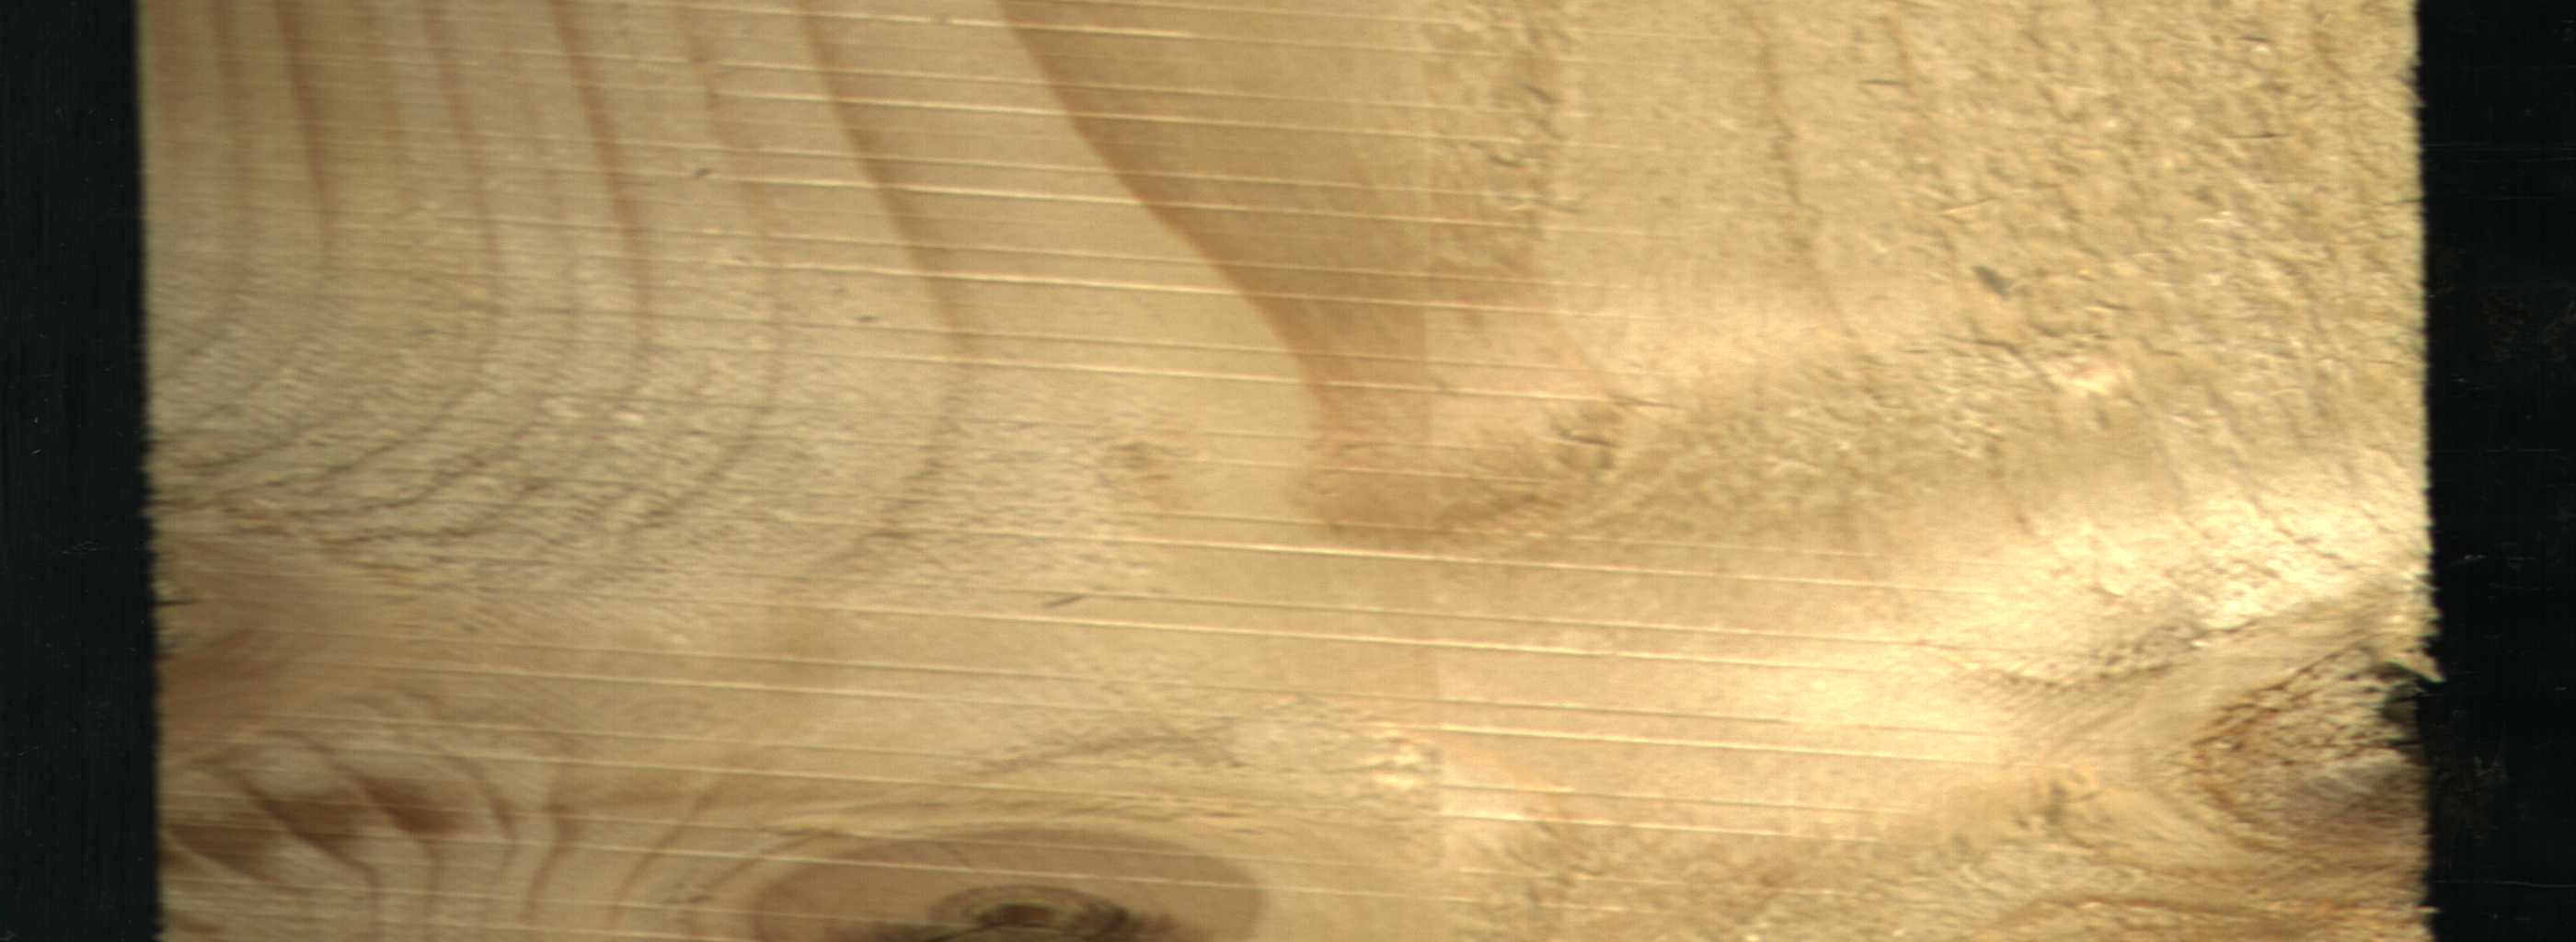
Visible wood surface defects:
Live_Knot
Live_Knot
Live_Knot
Live_Knot